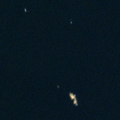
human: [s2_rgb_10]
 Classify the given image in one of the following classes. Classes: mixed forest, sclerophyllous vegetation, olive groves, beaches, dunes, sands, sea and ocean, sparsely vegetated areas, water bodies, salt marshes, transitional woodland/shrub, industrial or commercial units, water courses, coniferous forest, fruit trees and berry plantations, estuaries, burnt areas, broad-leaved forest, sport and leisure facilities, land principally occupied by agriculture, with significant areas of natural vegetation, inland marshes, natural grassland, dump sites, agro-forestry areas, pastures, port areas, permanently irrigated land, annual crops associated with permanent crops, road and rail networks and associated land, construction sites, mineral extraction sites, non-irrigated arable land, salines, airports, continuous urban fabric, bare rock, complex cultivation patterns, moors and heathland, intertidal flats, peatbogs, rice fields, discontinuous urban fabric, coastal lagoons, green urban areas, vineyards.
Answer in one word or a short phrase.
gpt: sea and ocean